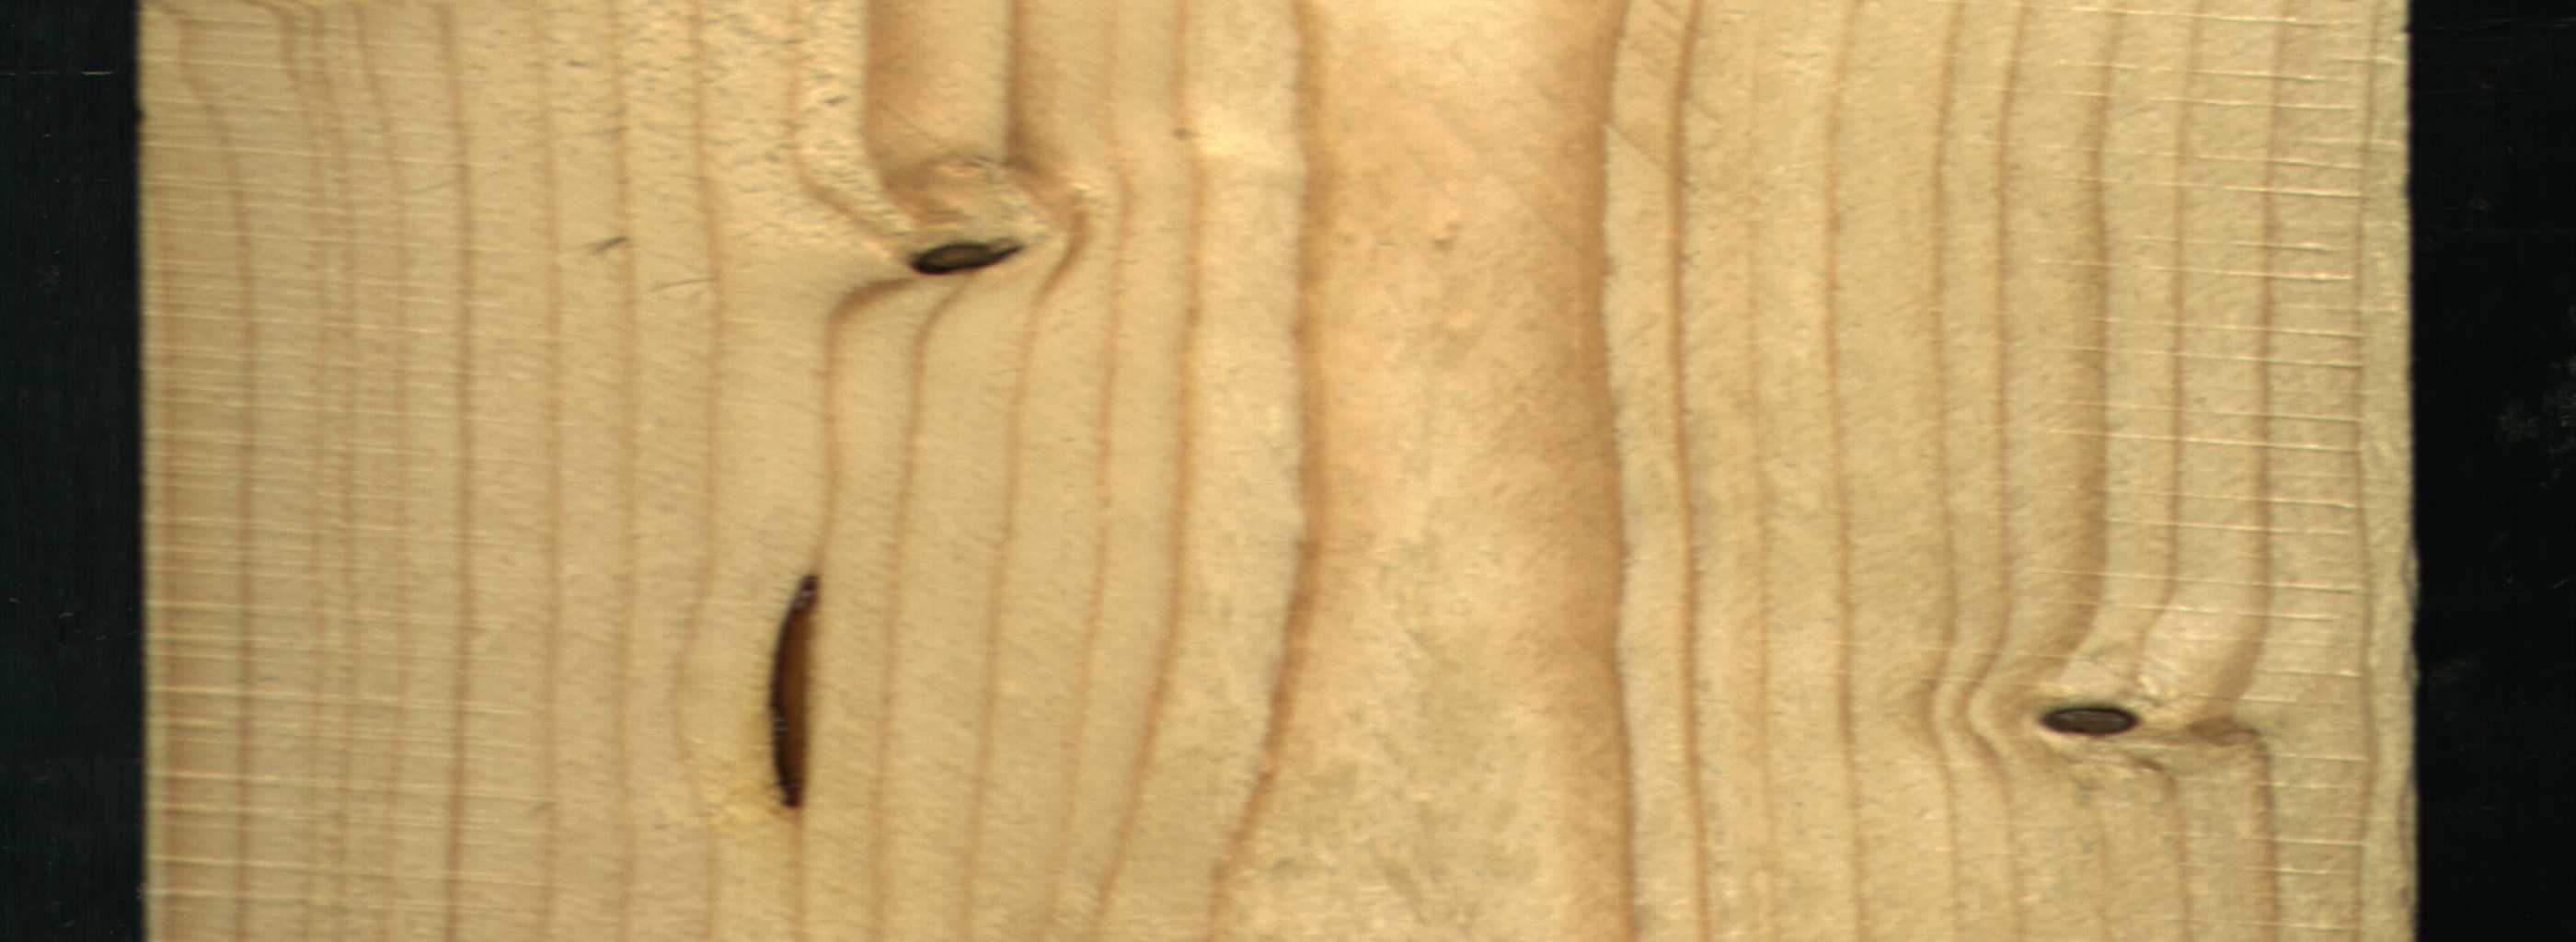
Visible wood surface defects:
resin
Dead_Knot
Dead_Knot